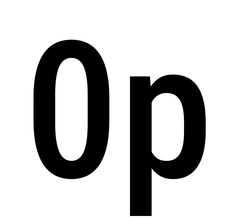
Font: Roboto_Condensed_Medium